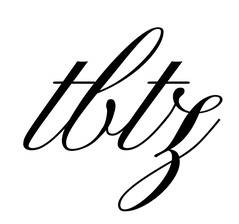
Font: PinyonScript-Regular